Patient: sex F, age 60
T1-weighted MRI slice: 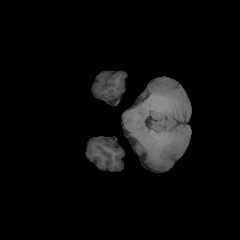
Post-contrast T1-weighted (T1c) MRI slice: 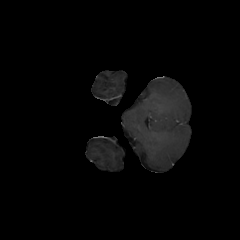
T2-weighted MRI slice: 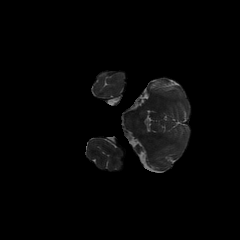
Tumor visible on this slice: no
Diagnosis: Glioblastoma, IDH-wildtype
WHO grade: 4